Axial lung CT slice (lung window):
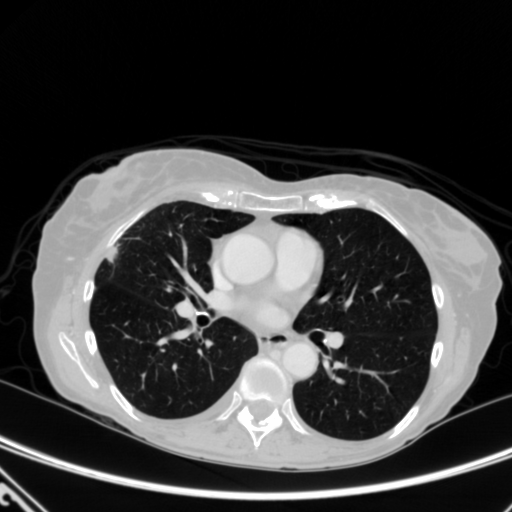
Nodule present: yes
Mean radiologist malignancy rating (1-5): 4